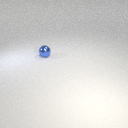
small blue metal sphere